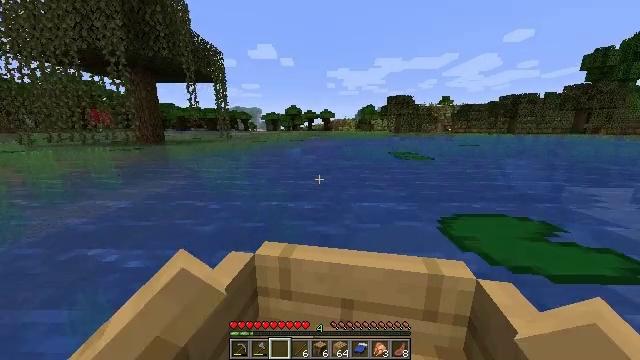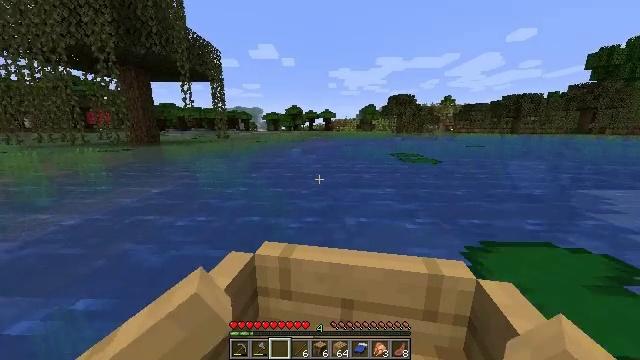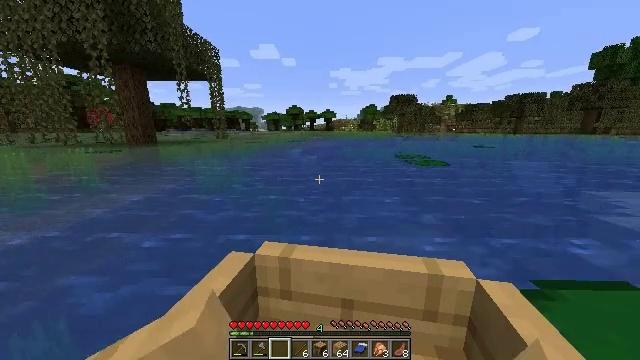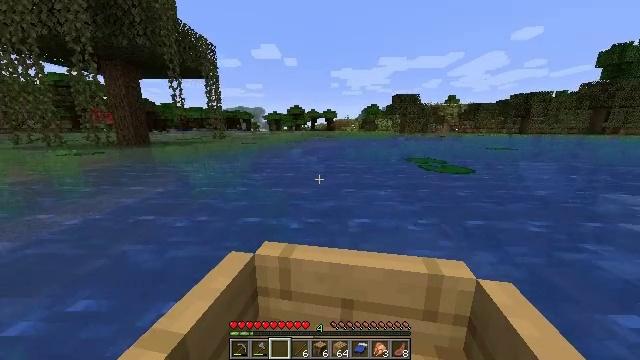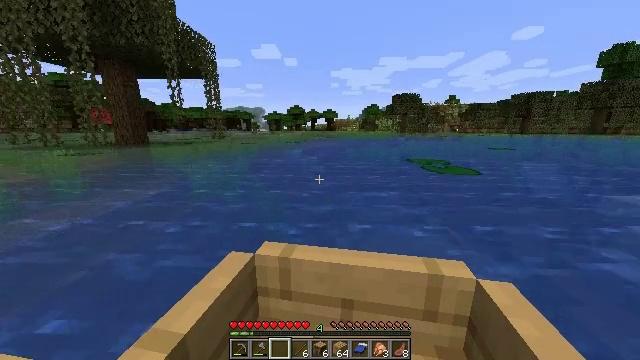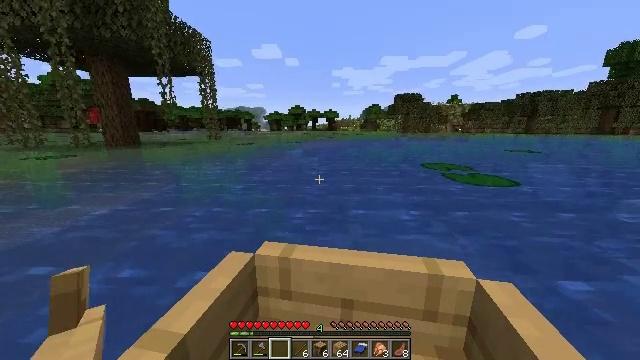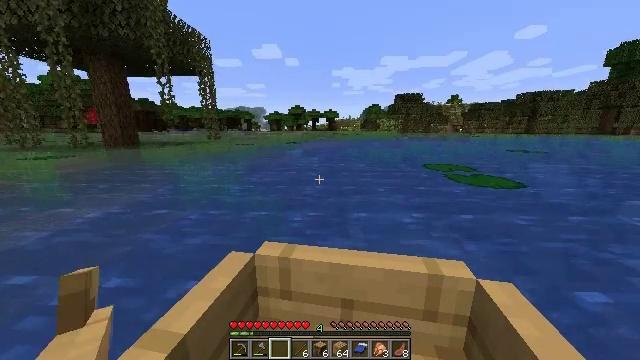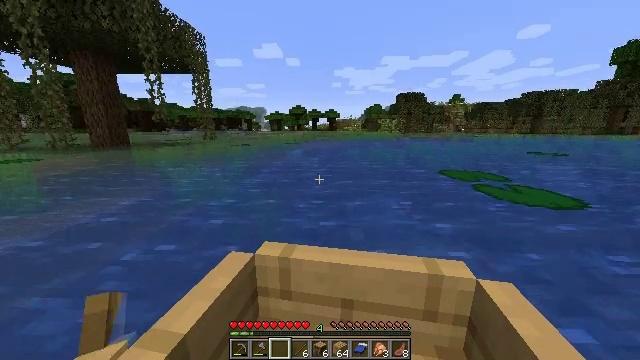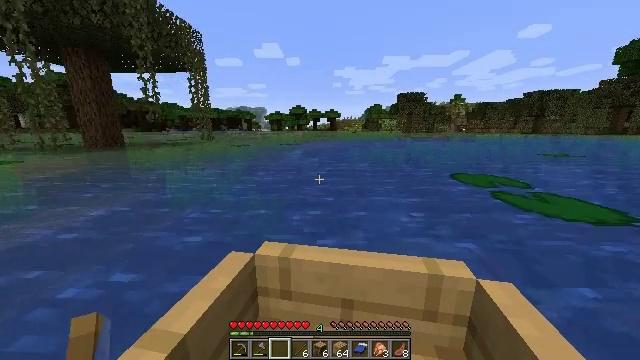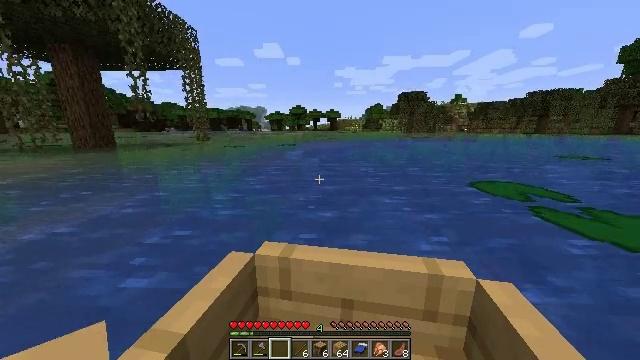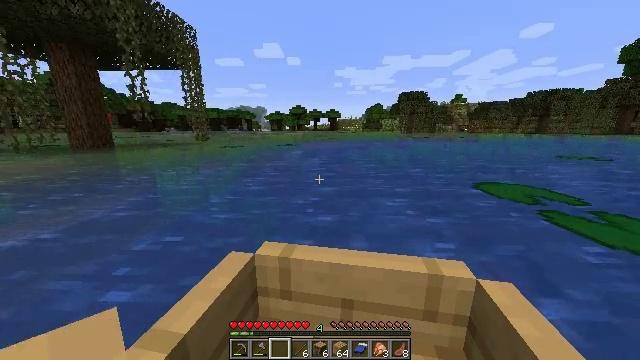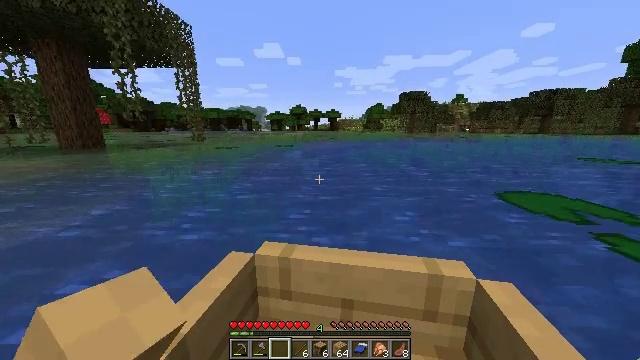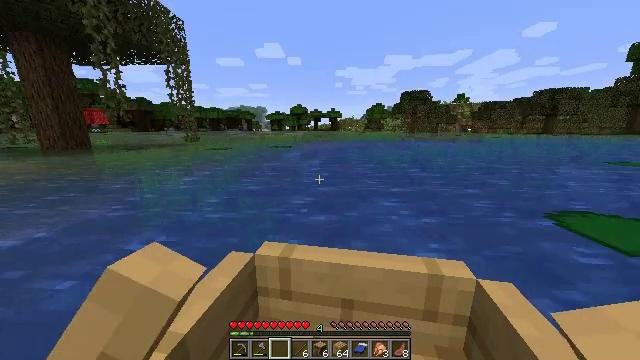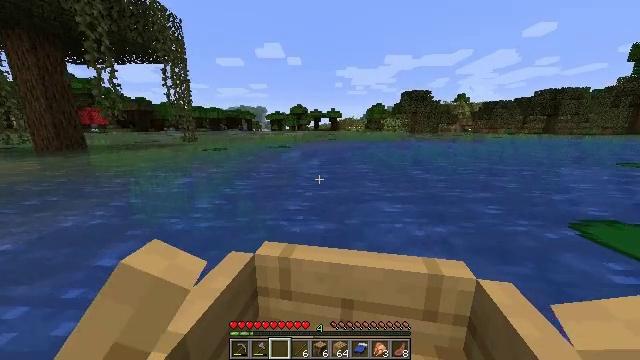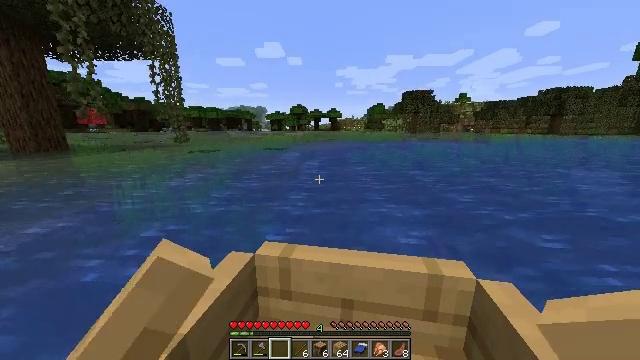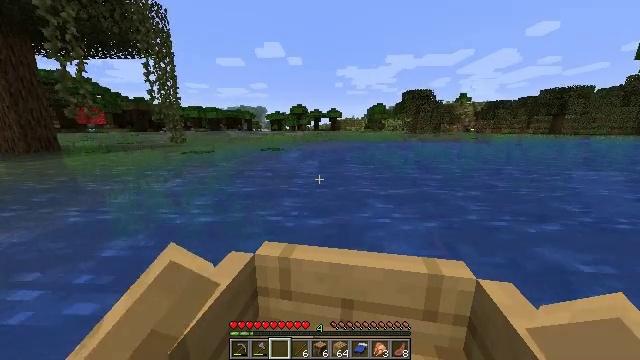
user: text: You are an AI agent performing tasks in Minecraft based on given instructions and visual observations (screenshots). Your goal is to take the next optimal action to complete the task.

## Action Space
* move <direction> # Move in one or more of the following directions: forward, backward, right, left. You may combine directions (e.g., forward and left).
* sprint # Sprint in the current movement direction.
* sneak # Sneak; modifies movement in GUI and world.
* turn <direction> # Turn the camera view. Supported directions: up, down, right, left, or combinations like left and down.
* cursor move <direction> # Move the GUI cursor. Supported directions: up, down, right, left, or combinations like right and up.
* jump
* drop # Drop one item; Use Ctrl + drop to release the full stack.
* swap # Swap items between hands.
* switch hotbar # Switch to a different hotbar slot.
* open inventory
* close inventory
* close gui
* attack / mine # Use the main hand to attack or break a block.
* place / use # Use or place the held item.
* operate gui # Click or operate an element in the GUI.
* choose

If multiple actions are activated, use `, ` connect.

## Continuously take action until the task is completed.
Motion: motion action
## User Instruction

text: Drop a lily pad.
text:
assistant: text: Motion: move forward, sprint
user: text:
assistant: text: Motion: move forward, sprint
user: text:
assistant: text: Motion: move forward, sprint
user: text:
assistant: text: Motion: move forward, sprint
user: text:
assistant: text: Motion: move forward, sprint
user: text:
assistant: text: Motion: move forward, sprint
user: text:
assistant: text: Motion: move forward, sprint
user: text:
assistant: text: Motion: move forward, sprint
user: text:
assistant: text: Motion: move forward, sprint
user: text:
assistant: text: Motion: move forward, sprint
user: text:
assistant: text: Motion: move forward, sprint
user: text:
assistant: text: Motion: move forward, sprint
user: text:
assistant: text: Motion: move forward, sprint
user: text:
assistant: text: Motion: move forward, sprint
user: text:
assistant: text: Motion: move forward, sprint
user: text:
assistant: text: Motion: move forward, sprint
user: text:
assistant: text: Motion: move forward, sprint
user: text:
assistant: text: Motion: move forward, sprint
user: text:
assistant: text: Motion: move forward, sprint
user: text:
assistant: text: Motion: move forward, sprint
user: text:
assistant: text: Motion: move forward, sprint
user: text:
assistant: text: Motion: move forward, sprint
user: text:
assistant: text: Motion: move forward, sprint
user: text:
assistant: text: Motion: move forward, sprint
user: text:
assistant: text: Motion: move forward, sprint
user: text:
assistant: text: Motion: move forward, sprint
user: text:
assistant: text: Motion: move forward, sprint
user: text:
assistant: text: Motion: move forward, sprint
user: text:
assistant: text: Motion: move forward, sprint
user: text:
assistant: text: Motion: move forward, sprint